Question: We have a table with values like this:

I need a formula for cell 'D1' to count rows that have in column 'A' value "one" and column B is not empty. For example:
- 'A1==one''B1'- 'A2==one''B2'- - 'A4'
I know about formulas like 'COUNTIF' and 'COUNTIFS' but I can't figure out how to use them with combined condition.
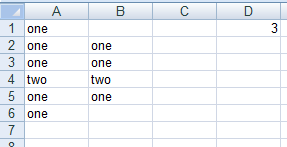
Answer: Please try:
'''
=COUNTIFS(A:A,"one",B:B,"<>")
'''